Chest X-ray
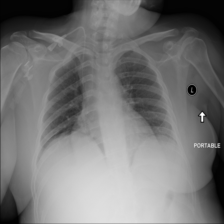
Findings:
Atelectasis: negative
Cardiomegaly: negative
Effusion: negative
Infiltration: negative
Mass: negative
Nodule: negative
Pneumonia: negative
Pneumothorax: negative
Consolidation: negative
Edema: negative
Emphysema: negative
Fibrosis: negative
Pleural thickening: negative
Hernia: negative